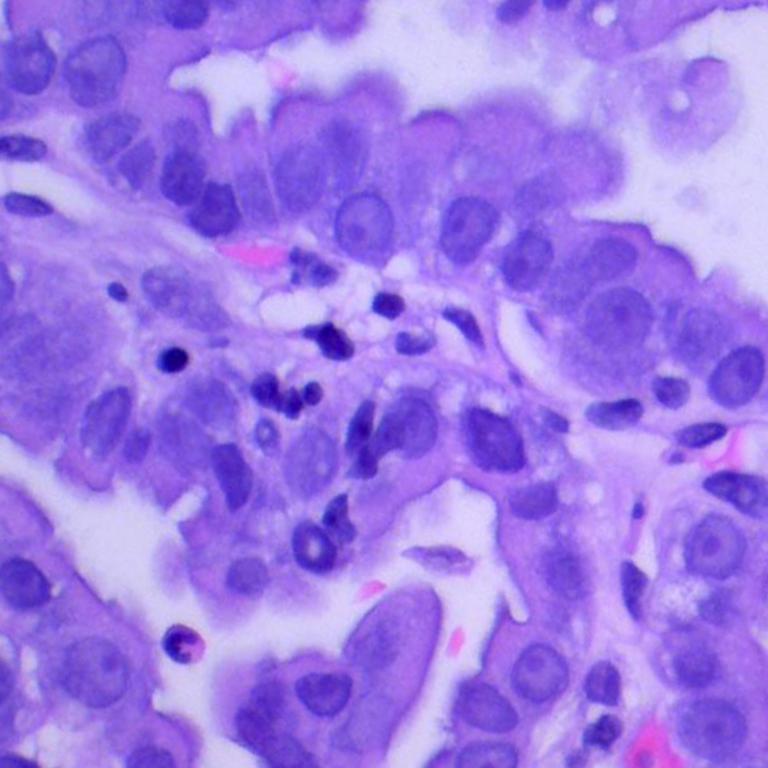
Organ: lung
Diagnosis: adenocarcinomas